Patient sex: M
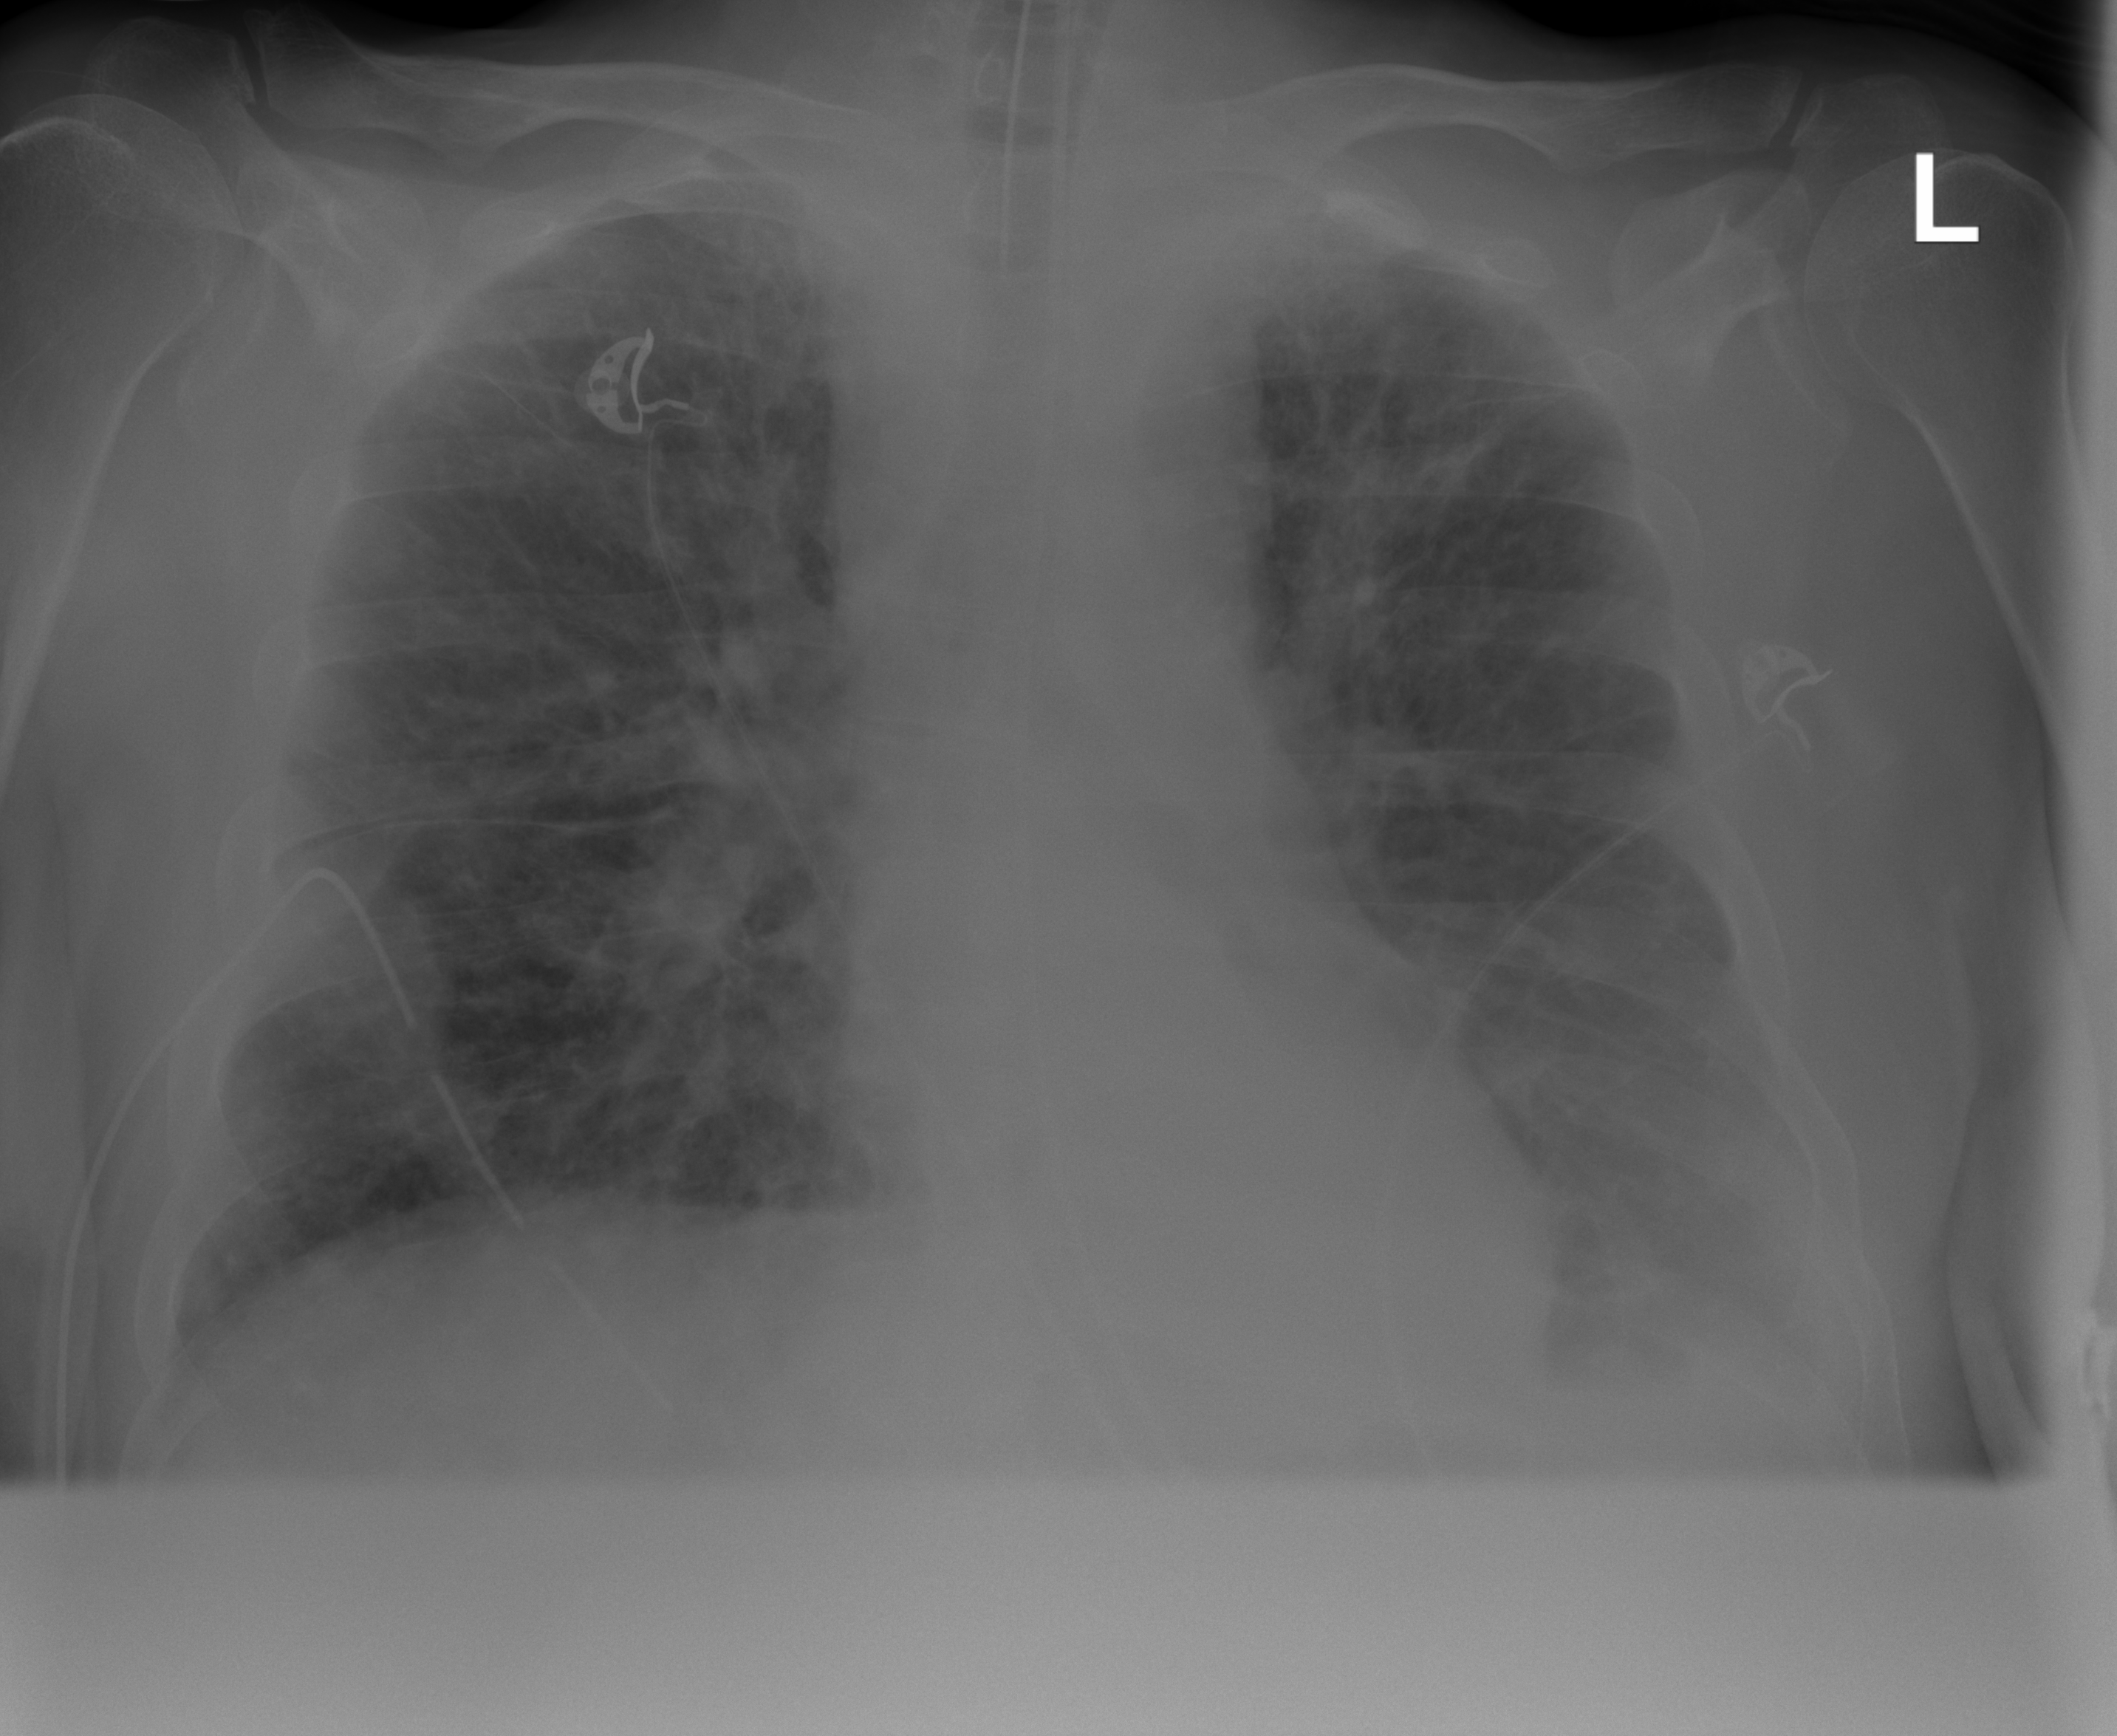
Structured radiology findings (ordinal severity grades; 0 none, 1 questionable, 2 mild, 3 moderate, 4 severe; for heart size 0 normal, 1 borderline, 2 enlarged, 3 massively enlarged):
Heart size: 0
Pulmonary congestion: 2
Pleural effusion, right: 2
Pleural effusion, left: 3
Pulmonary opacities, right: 2
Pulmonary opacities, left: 2
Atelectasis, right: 2
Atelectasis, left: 2